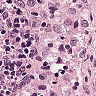
Metastatic tissue present: no